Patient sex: F
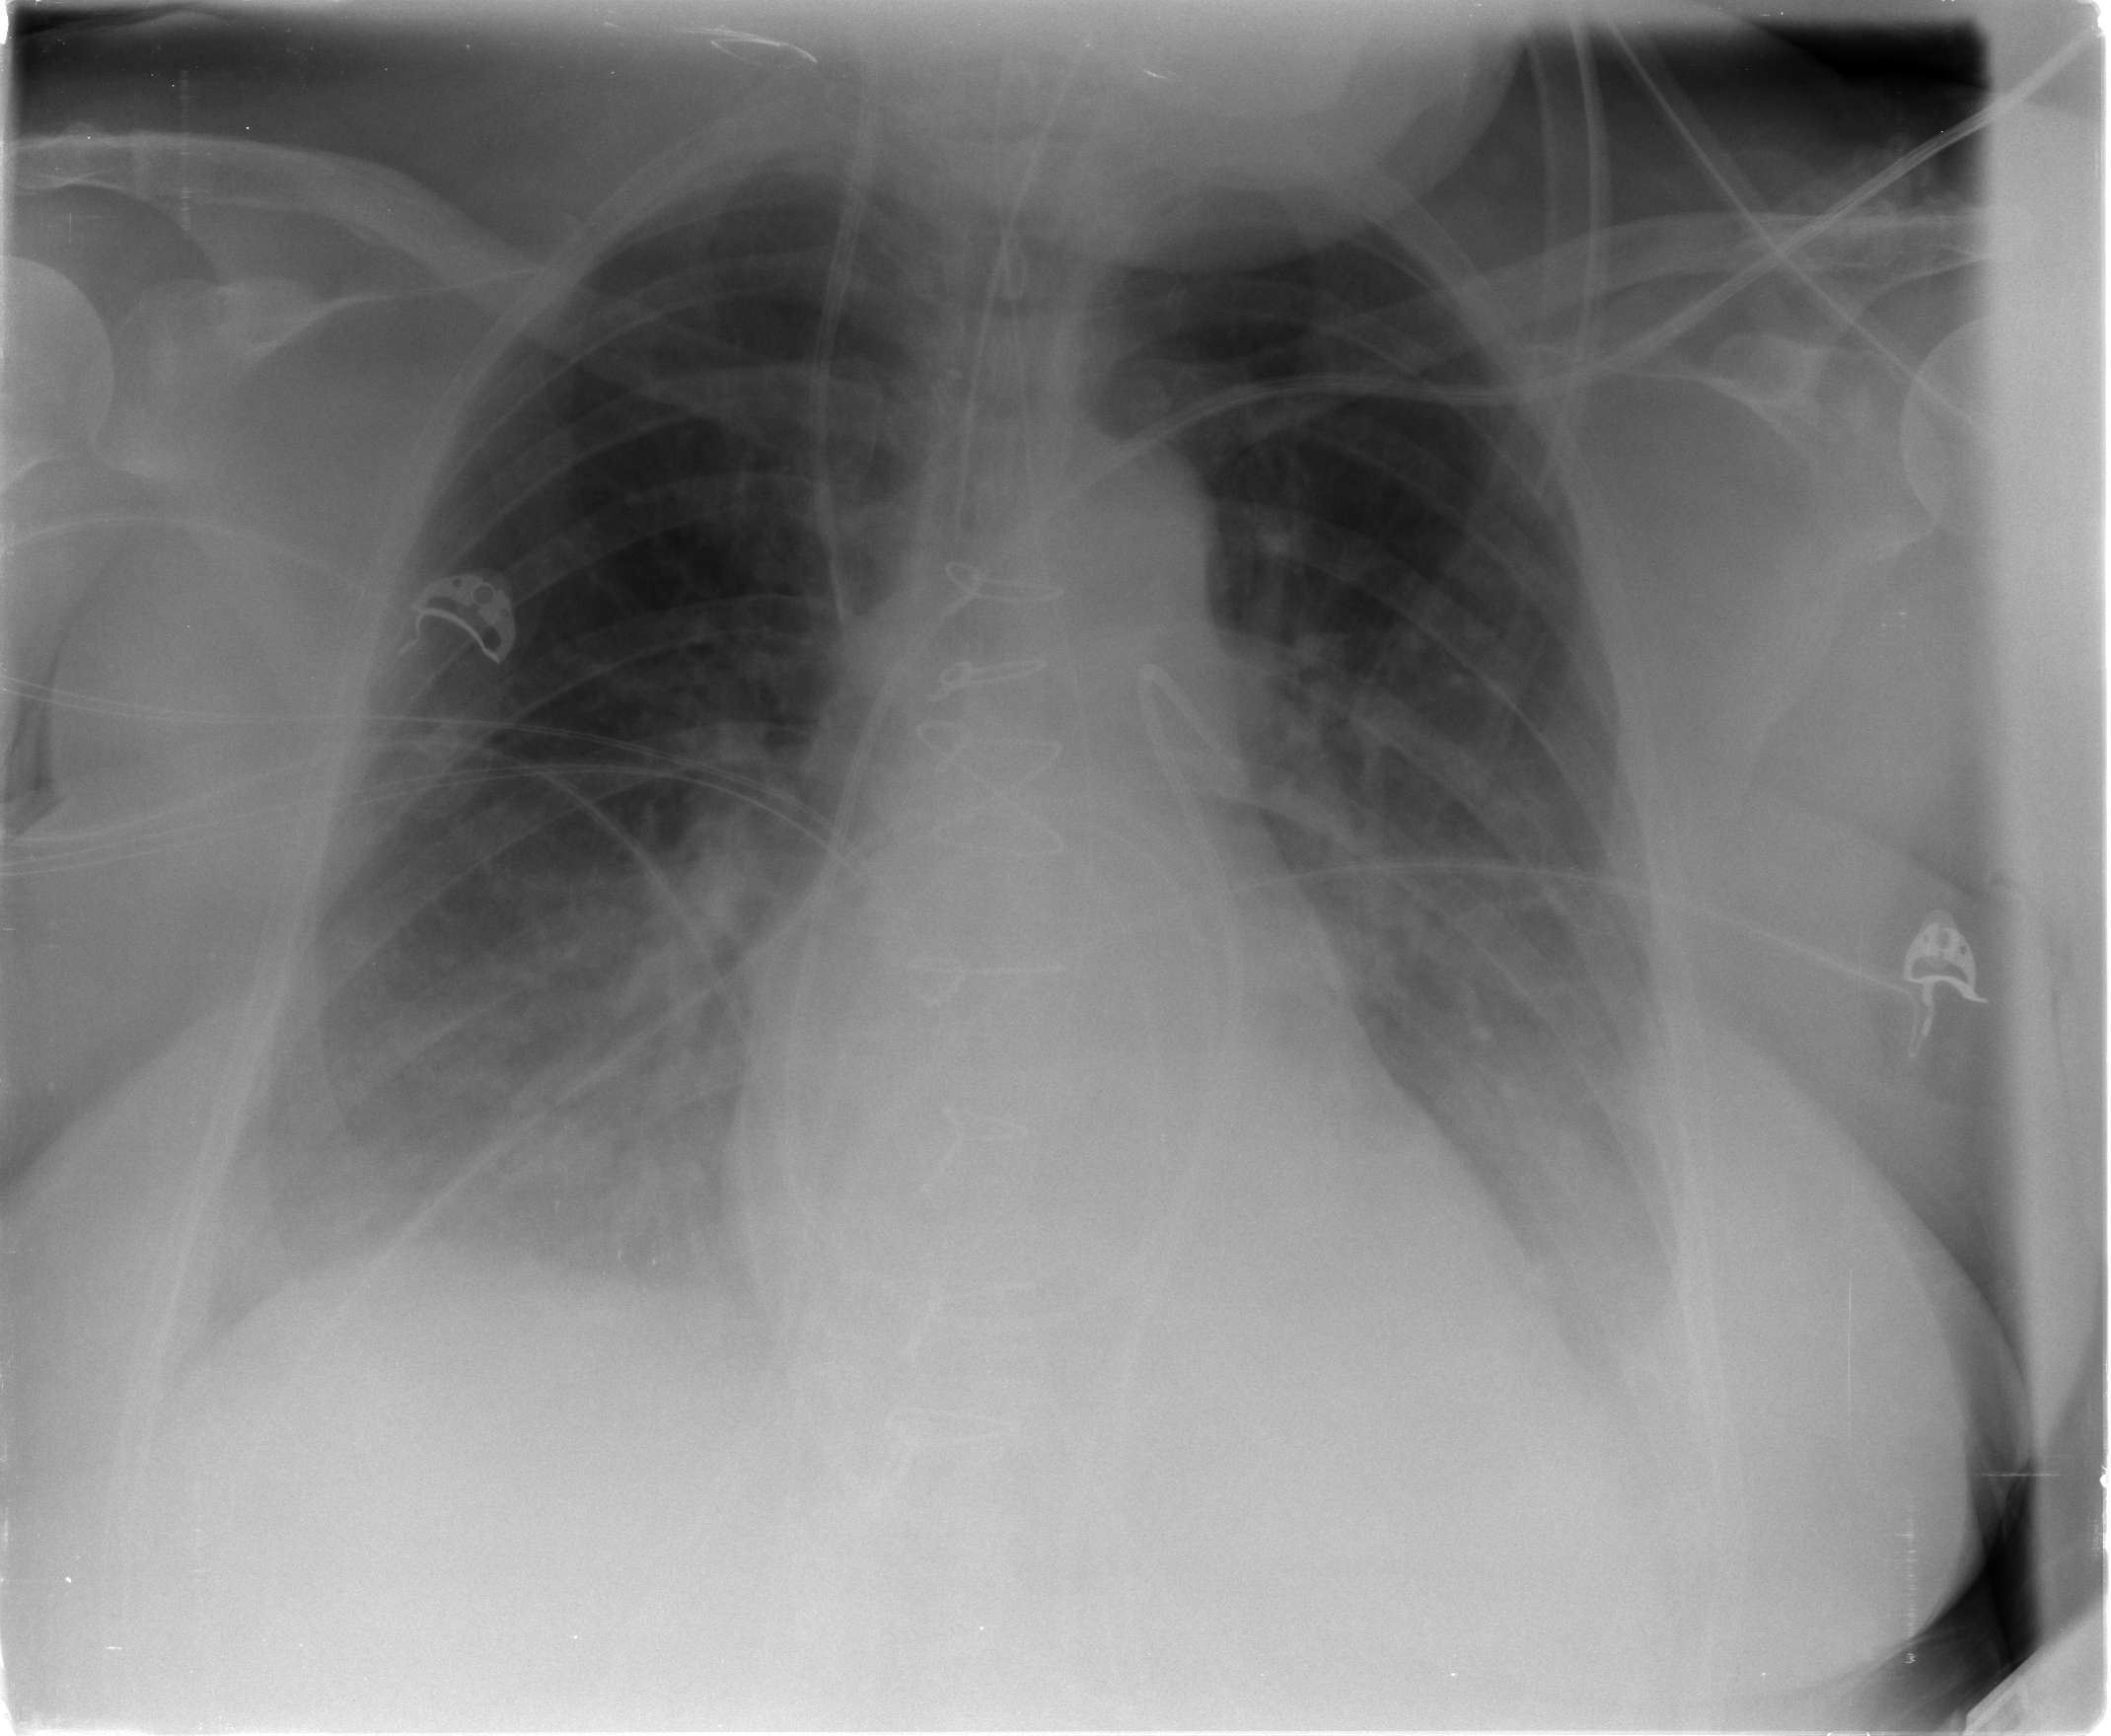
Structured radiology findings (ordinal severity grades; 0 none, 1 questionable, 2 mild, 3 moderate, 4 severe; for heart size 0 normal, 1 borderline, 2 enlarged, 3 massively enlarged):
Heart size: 2
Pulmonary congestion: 1
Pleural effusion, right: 0
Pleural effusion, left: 2
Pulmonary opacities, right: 2
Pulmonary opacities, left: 2
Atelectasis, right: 3
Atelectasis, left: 3